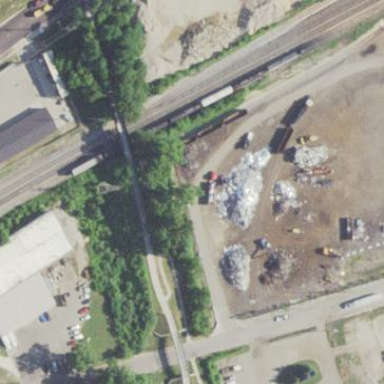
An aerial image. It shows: Industrial area designated as scrap yard.